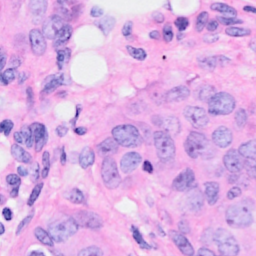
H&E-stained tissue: Breast